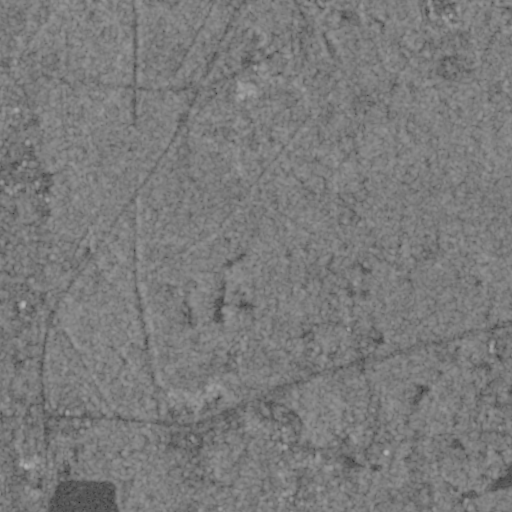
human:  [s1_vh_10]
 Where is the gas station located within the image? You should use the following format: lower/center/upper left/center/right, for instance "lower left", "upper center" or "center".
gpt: The gas station is located in the lower left of the image.
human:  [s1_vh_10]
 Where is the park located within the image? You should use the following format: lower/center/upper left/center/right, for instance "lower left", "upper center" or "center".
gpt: The park is located in the upper right of the image.
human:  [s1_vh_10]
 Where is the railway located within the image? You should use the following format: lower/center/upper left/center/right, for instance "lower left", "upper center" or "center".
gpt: The railway is located in the left of the image.
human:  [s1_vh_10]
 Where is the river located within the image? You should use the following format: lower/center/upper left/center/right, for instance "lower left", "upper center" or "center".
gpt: The river is located in the lower left of the image.
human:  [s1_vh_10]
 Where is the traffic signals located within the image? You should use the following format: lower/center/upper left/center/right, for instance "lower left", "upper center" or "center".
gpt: The traffic signals is located in the lower left of the image.
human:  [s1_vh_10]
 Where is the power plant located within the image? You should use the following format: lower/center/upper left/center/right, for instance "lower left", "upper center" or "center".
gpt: There is no power plant in the image.

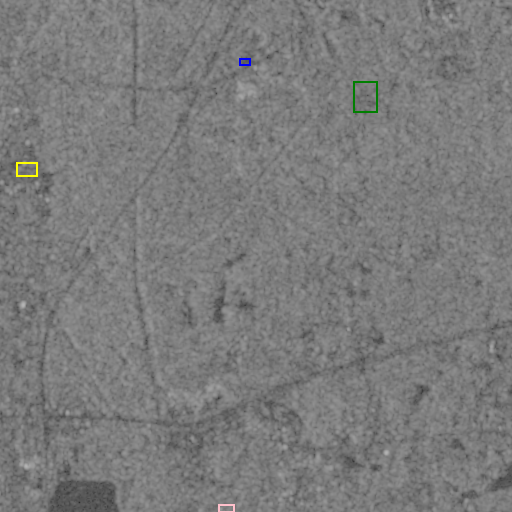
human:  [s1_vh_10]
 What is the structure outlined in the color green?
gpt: The structure outlined in green is a park.
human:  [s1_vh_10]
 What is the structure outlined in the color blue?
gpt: The structure outlined in blue is a parking lot.
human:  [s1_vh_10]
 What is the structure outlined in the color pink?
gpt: The structure outlined in pink is a power substation.
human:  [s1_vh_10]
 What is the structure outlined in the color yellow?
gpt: The structure outlined in yellow is a building.
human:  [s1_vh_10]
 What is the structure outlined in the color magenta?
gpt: There is no magenta outline.